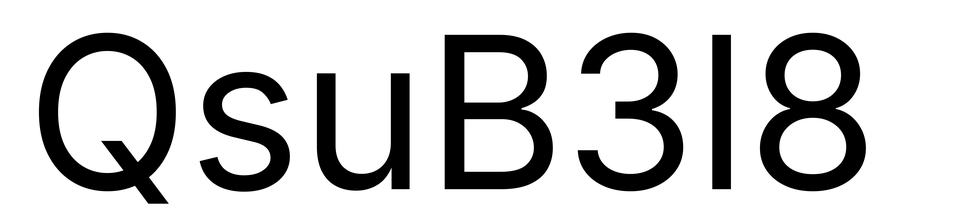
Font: Inter_Regular